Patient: sex M, age 36
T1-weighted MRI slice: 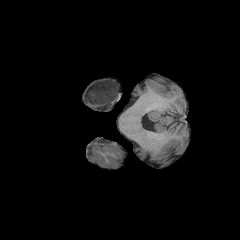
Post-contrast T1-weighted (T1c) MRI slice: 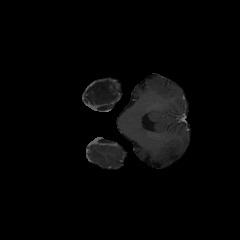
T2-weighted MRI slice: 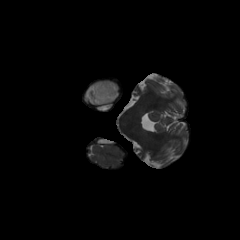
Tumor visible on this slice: yes
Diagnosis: Astrocytoma, IDH-mutant
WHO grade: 4